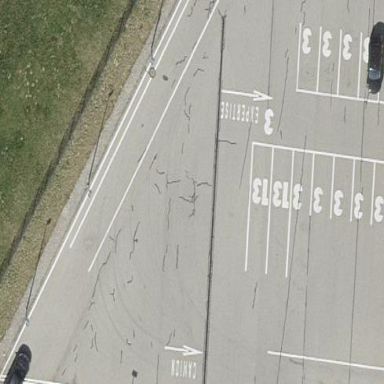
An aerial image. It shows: Parking area with asphalt surface.